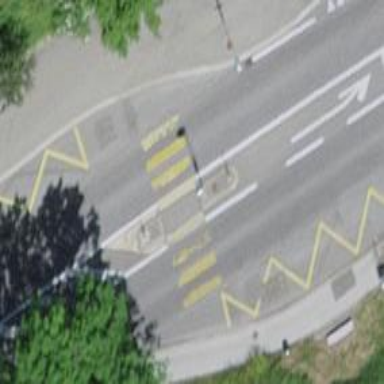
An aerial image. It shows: Asphalt footway with marked zebra crossing that includes crossing island.